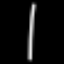
Label: line